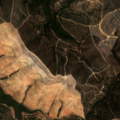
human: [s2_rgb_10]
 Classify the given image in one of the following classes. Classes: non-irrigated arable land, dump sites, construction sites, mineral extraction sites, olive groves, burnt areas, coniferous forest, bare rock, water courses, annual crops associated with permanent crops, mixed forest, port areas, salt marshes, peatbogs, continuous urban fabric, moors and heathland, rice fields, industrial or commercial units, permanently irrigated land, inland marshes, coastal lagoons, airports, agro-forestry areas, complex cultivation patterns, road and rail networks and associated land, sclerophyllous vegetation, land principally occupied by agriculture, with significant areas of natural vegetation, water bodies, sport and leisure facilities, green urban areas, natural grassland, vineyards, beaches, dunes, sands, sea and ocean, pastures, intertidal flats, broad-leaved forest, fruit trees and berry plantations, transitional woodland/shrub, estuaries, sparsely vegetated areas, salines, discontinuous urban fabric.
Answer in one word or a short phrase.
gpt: broad-leaved forest, transitional woodland/shrub